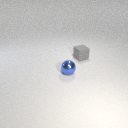
small gray rubber cube behind small blue metal sphere